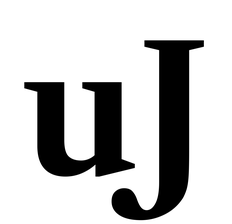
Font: LibreCaslonText_Bold